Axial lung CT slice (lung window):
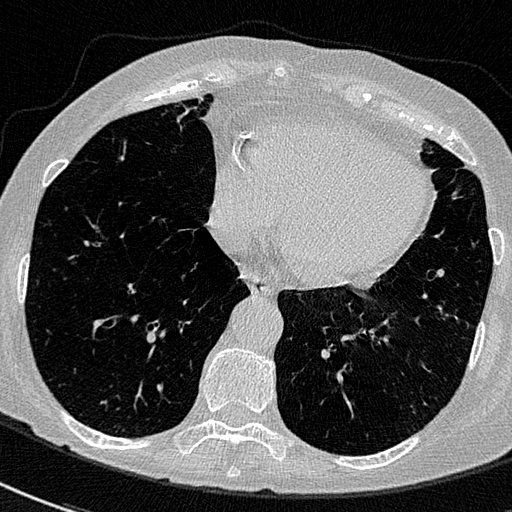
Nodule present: no